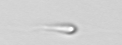
Label: flagellate_morphotype3